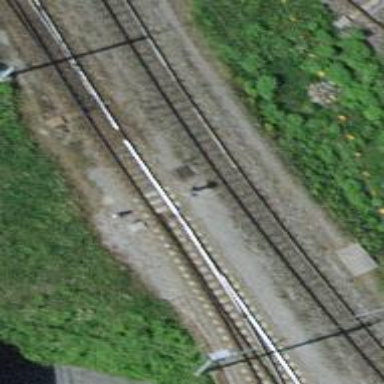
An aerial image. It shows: Railway switch.